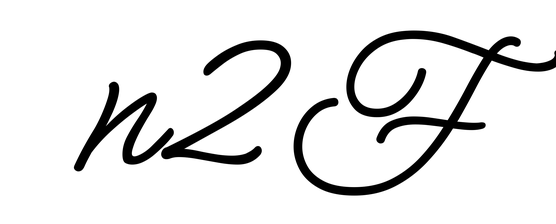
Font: MeowScript-Regular